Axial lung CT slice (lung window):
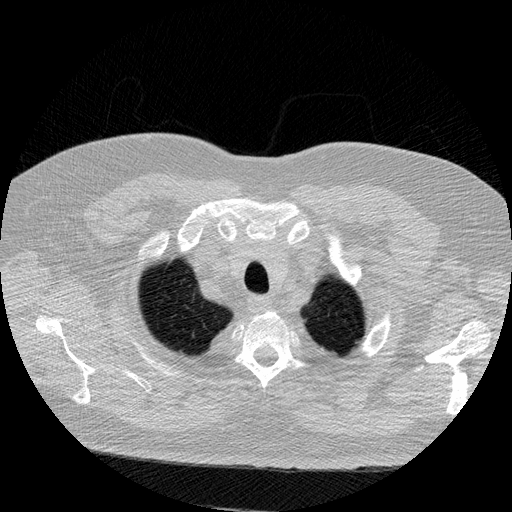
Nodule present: no